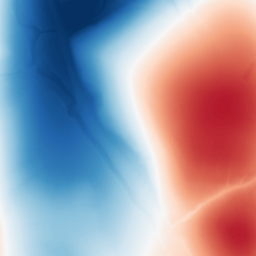
Category: trend_removal
Decomposition family: polynomial
Decomposition parameters: degree: 3
Upsampling method: cubic_catmull_rom
Upsampling parameters: scale: 4
Upsampling scale: 4